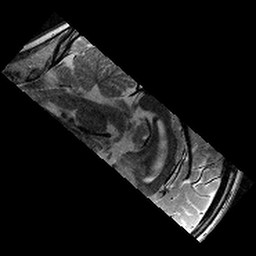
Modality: T2w
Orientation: sagittal
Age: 10
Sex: male
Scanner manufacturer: siemens
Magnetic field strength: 3 T
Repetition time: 9.23 s
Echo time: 0.067 s